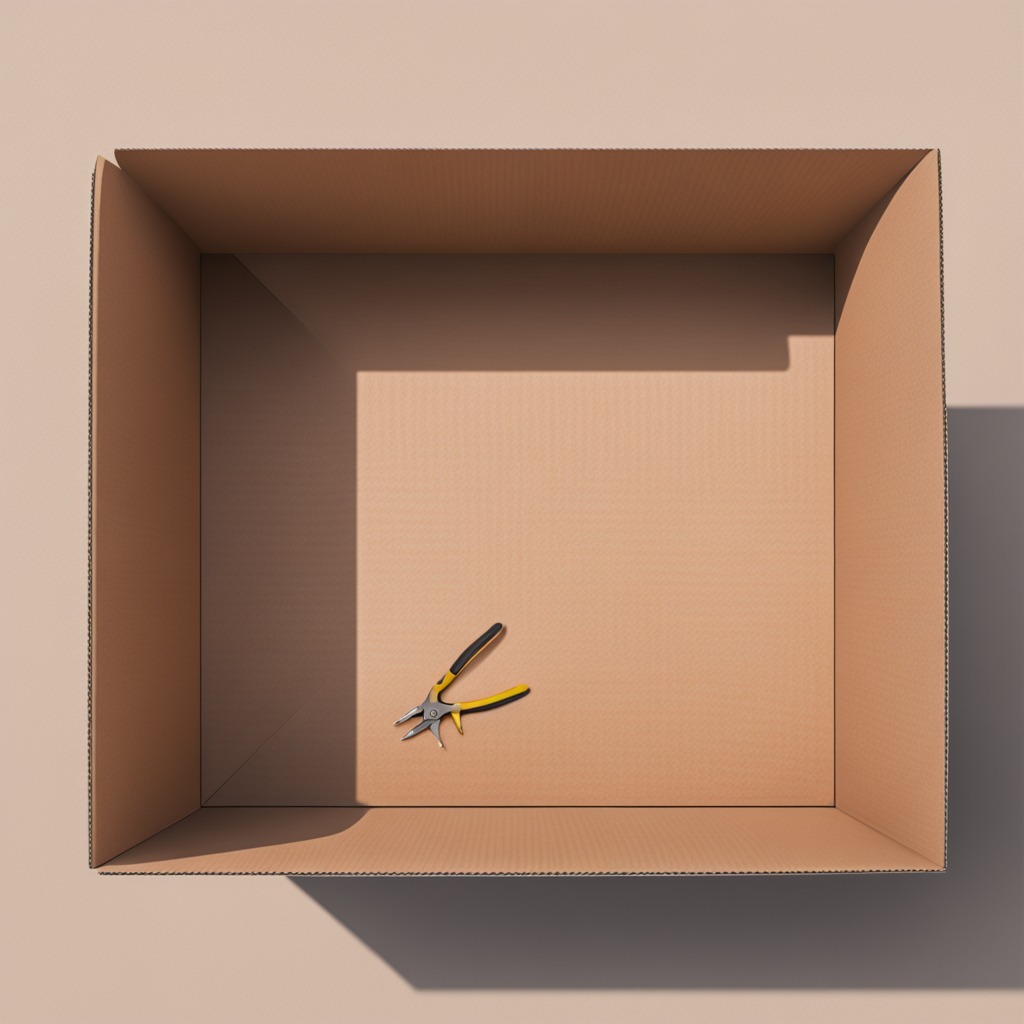
A plier lies on the cardboard box surface.